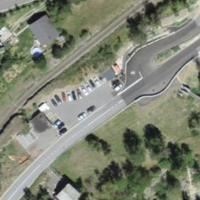
EUNIS habitat code: 23
Species observed at this site:
Piezodorus lituratus
Salvia pratensis
Saponaria ocymoides
Campanula glomerata
Portulaca oleracea
Hipparchia semele
Medicago sativa
Oedipoda caerulescens
Cichorium intybus
Dactylorhiza sambucina